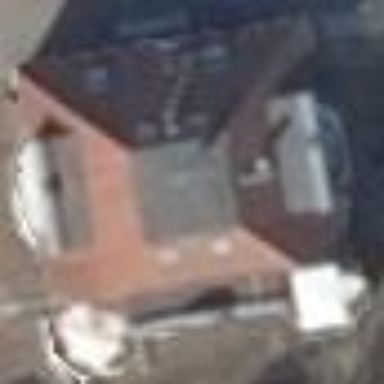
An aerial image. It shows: Residential building with hipped roof.